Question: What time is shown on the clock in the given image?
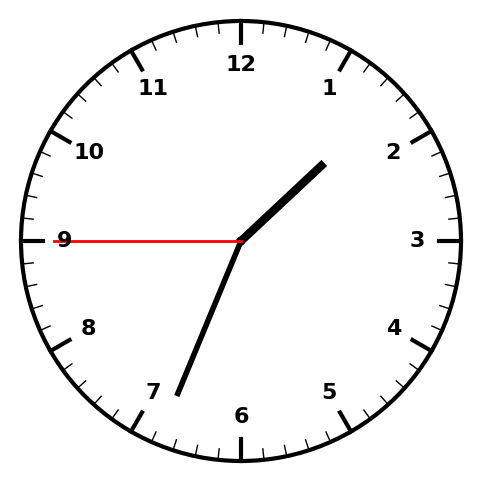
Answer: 01:33:45